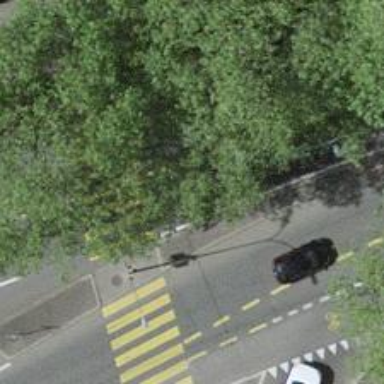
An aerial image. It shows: Secondary road with asphalt surface and trolley wires.